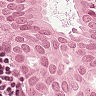
Metastatic tissue present: yes